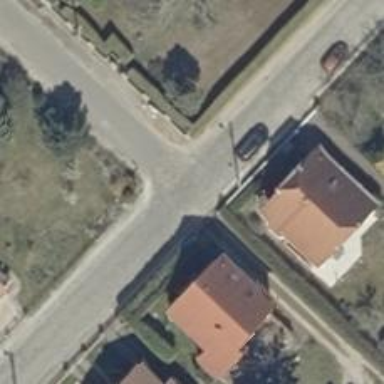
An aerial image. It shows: Residential road with sidewalks on both sides.